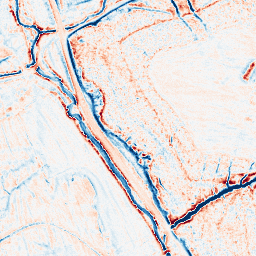
Category: edge_preserving
Decomposition family: anisotropic_diffusion
Decomposition parameters: iterations: 50
kappa: 50
gamma: 0.05
Upsampling method: bicubic_16x
Upsampling parameters: scale: 16
Upsampling scale: 16